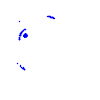
Particle: kaon